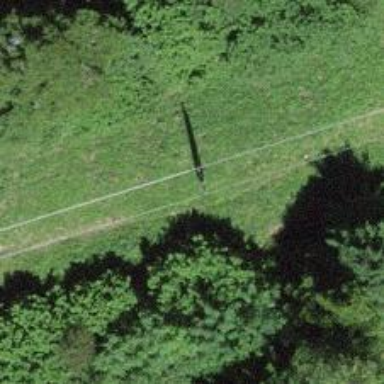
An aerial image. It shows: Power pole.